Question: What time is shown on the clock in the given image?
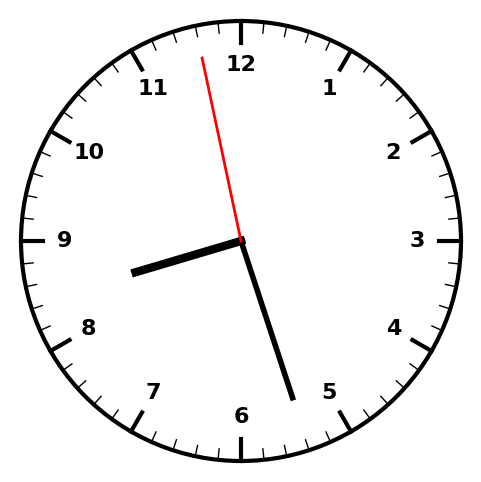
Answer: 08:26:58